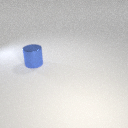
large blue metal cylinder